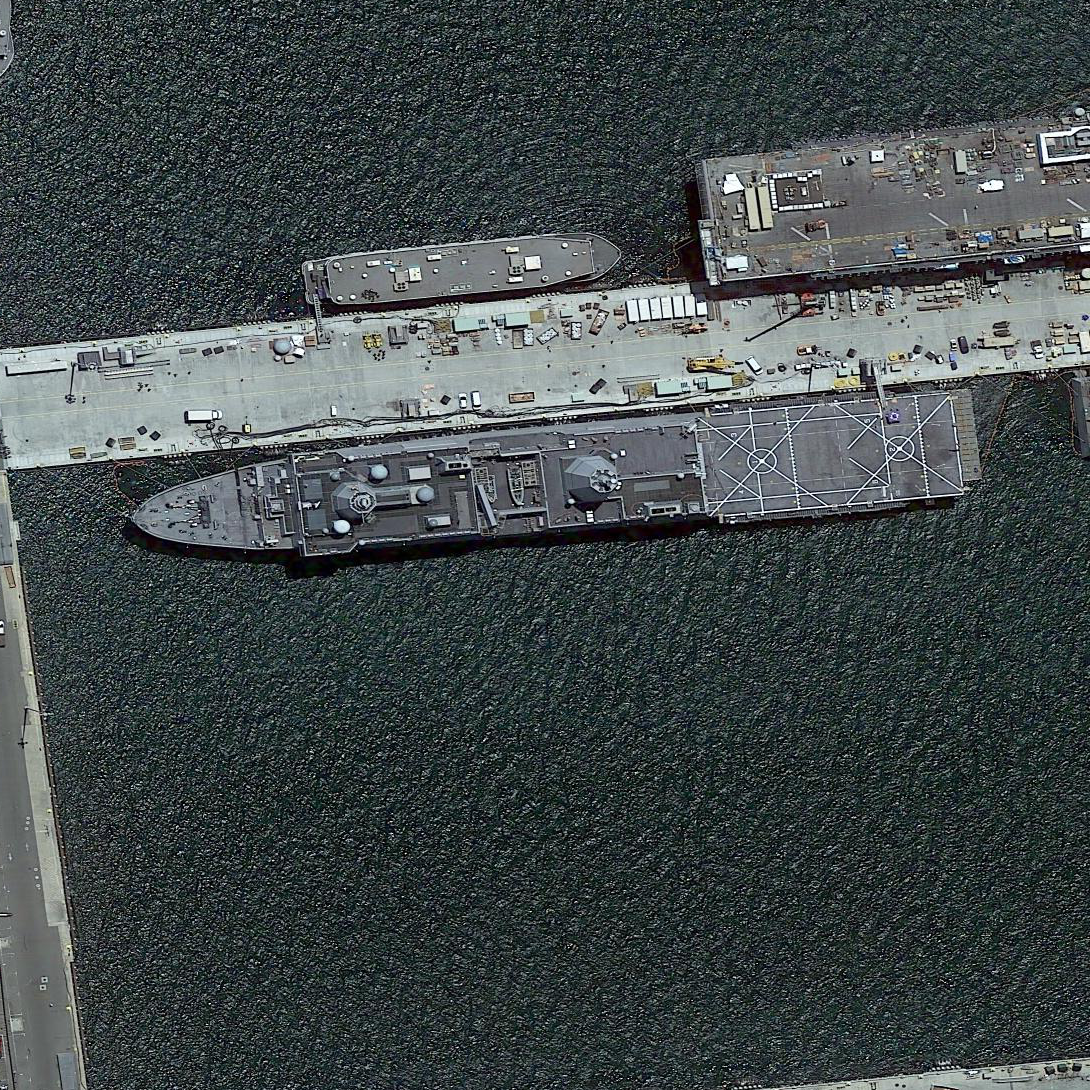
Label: San_Antonio-class_transport_dock